Aerial crown-view tile of a tropical tree (Barro Colorado Island, Panama), acquired 20250414:
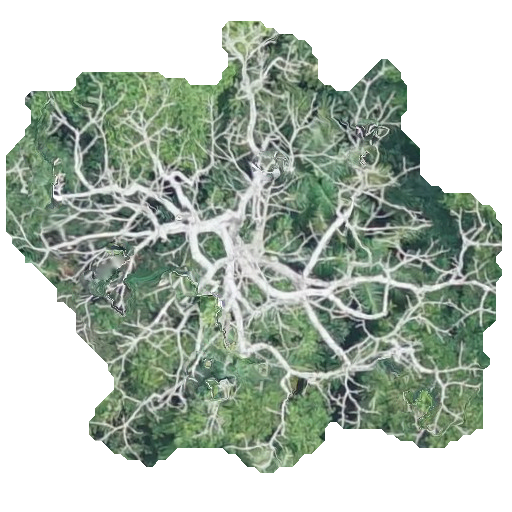
Species: Pseudobombax septenatum
GBIF accepted scientific name: Pseudobombax septenatum
Crown area: 230.638 m²